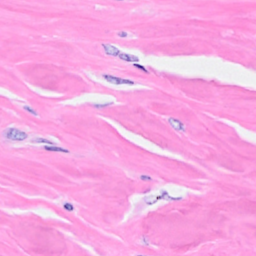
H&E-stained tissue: Breast